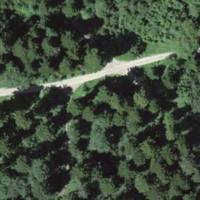
EUNIS habitat code: 43
Species observed at this site:
Aegopodium podagraria